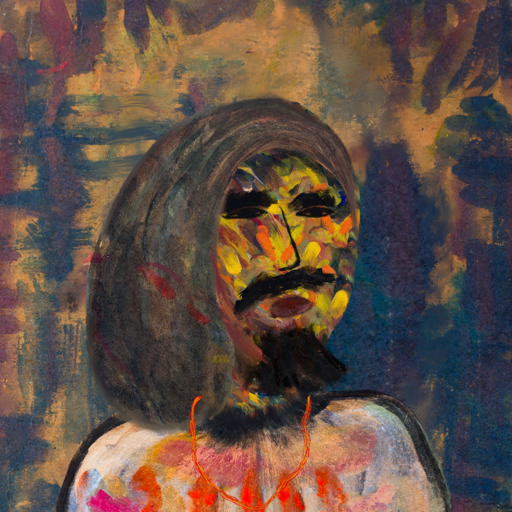
Background: InTheSun, Head And Neck Side: An_Impression, Face Side: Mosgoul, Bust: Childish, Hair Side: Gypsy_Mother, Head Accessory: Blank, Second Necklace: Gypsy_Mother_2, Necklace: Blank, Baby: Blank